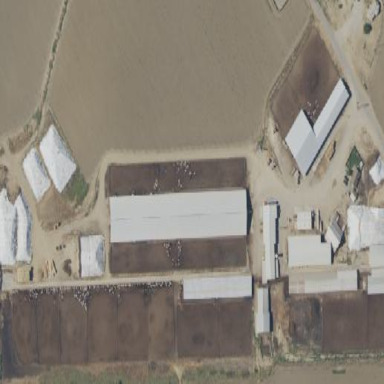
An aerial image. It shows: Farmyard area.